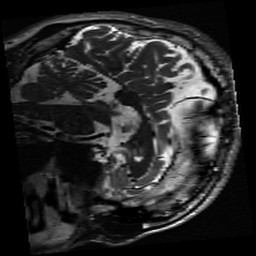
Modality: inplaneT2
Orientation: sagittal